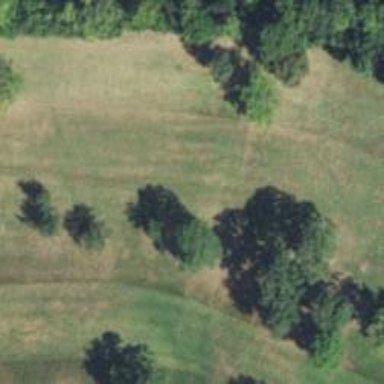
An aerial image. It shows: View of golf hole.